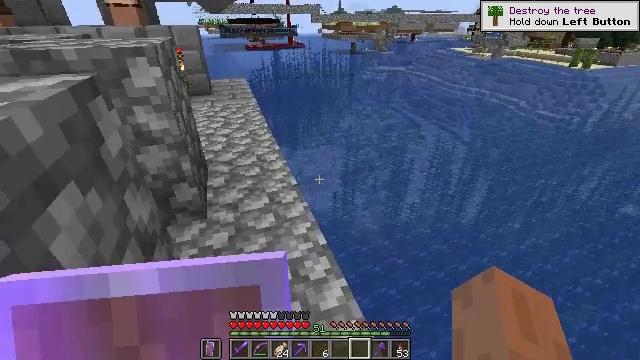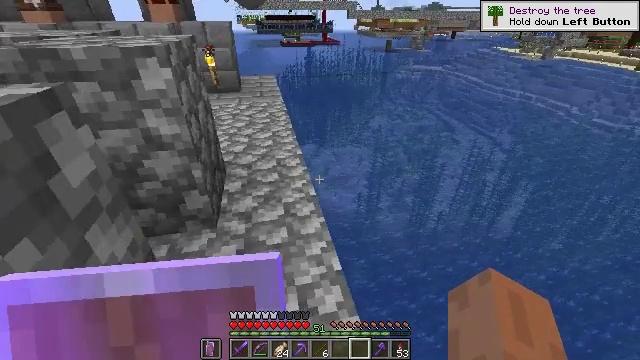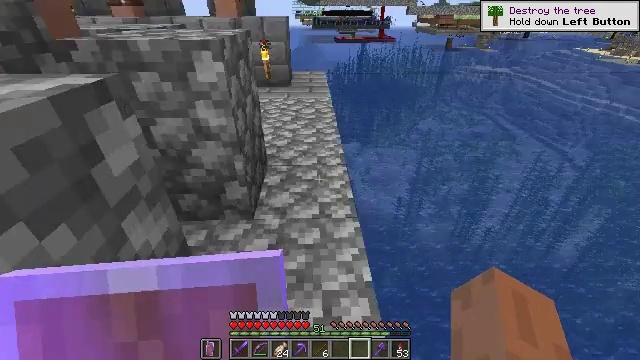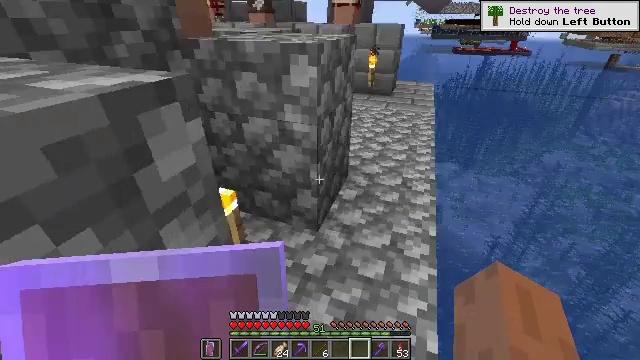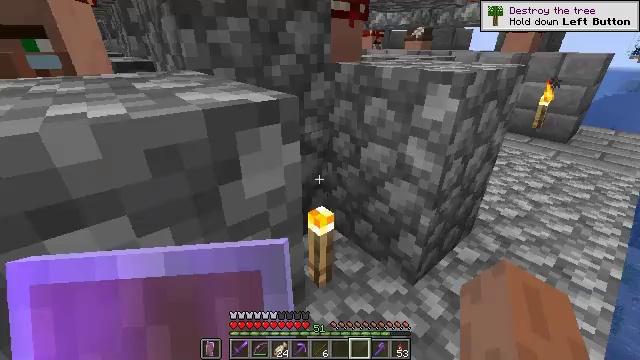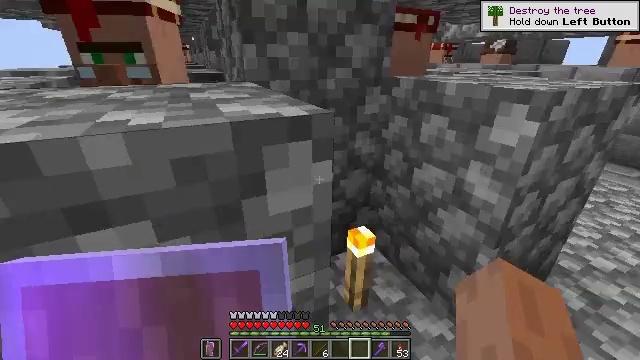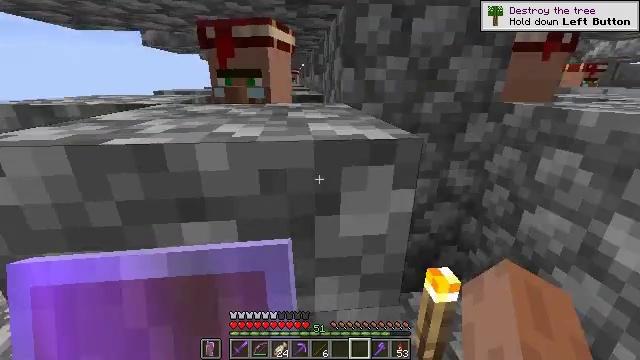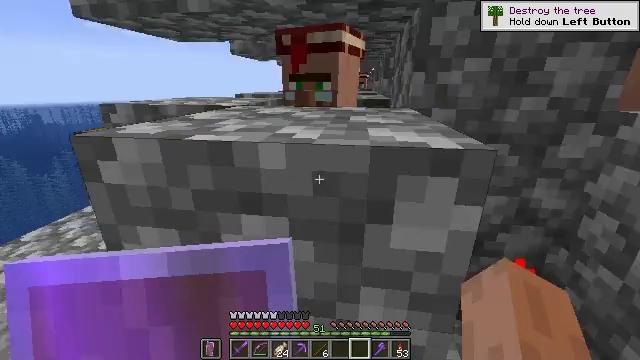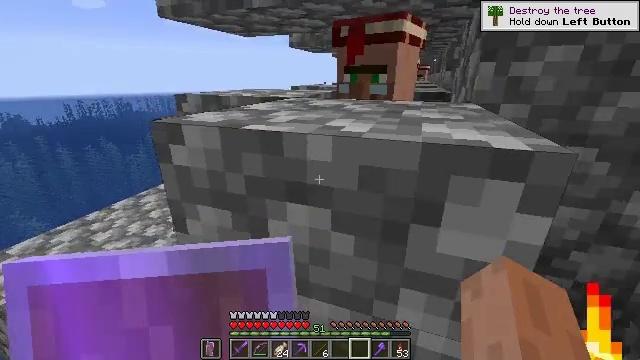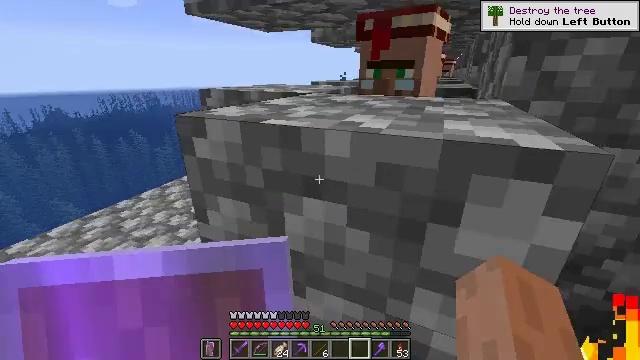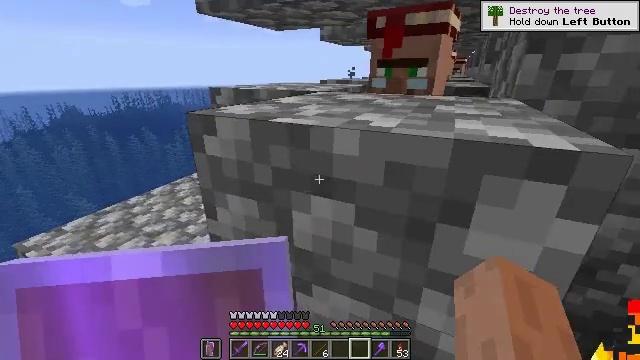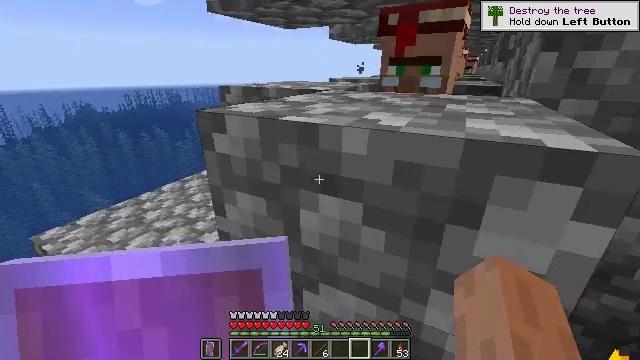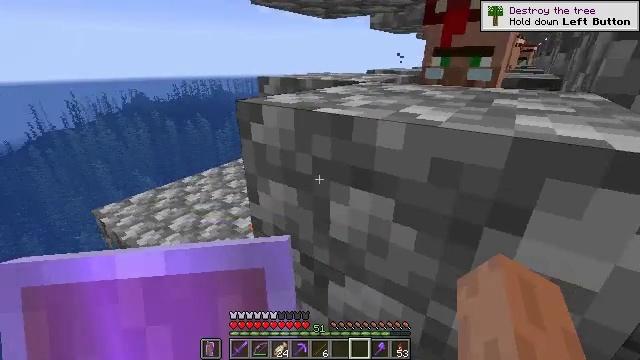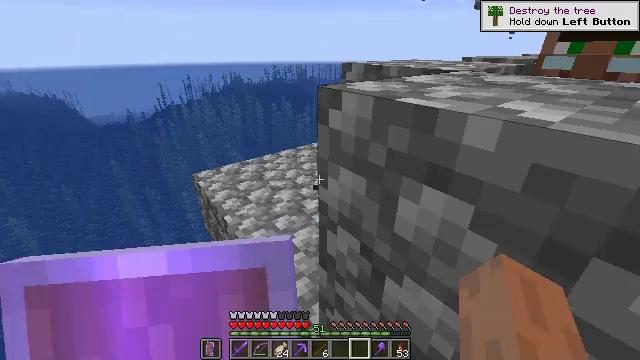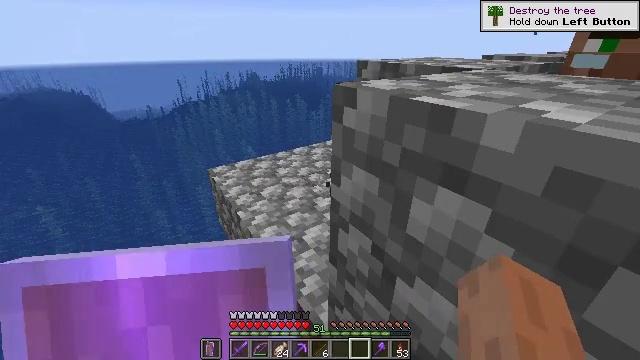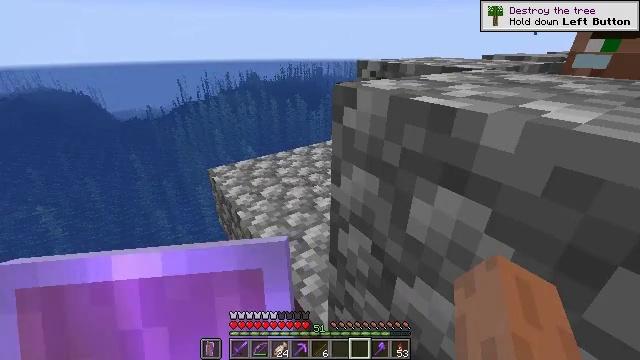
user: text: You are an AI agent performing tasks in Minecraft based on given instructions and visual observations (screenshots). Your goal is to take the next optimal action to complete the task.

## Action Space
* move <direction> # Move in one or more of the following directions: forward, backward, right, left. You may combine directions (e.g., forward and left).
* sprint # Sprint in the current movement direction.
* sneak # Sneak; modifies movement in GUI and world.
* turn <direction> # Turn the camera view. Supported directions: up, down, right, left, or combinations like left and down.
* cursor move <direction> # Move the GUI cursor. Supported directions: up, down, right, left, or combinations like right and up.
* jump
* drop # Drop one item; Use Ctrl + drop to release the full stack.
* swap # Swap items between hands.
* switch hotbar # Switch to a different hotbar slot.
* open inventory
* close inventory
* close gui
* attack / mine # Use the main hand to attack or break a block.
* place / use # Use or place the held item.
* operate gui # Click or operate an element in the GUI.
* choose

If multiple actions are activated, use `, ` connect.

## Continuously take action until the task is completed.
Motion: motion action
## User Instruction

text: Combine iron nuggets and a torch to create a lantern.
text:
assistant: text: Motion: move forward, turn left
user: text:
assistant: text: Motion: move forward, turn left
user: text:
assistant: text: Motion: move forward, turn left and up
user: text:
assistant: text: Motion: turn left and up
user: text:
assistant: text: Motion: turn left and up
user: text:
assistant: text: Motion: turn left and up
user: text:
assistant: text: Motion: turn left
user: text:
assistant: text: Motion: turn left and down
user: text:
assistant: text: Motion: turn left
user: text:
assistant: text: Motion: turn left
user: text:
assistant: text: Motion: turn left
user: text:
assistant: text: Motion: turn left and down
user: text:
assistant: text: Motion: turn left and down
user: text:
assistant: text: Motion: turn left
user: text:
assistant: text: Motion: no_op
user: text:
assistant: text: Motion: no_op
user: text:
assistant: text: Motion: no_op
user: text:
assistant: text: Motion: no_op
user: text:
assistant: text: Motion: no_op
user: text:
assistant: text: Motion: no_op
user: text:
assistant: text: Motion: no_op
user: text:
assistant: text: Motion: no_op
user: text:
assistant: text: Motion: no_op
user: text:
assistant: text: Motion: no_op
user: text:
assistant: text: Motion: no_op
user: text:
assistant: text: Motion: move forward
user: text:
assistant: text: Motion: move forward
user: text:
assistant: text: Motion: move forward
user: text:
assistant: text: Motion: move forward
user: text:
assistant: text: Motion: move forward